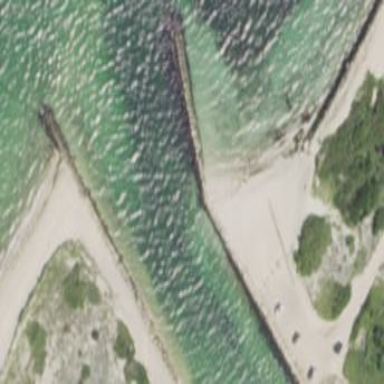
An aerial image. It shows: Breakwater made of rocks.